Field crop: maize
Growth stage: 1
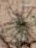
Species: salsola